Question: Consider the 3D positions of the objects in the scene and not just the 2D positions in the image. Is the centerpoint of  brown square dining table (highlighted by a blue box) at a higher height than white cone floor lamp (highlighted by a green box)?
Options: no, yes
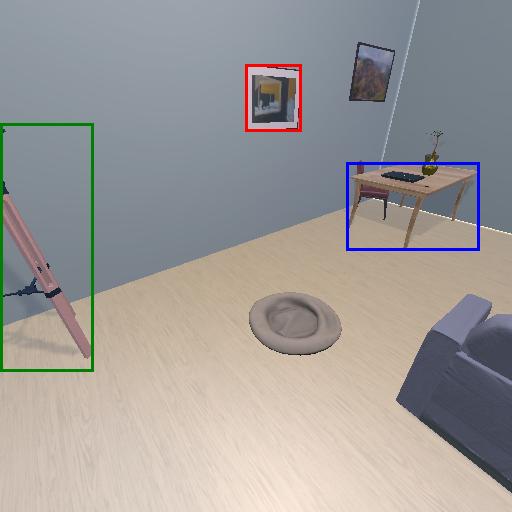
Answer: no